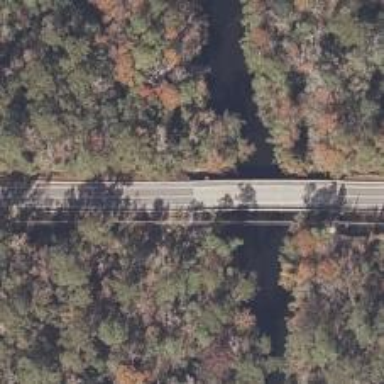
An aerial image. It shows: Unclassified road with bridge.